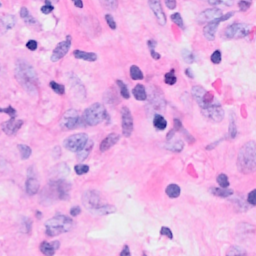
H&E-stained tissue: Breast